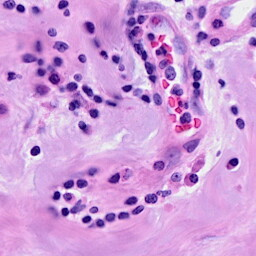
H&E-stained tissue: Breast